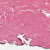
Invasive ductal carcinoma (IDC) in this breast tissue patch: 0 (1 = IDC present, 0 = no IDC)